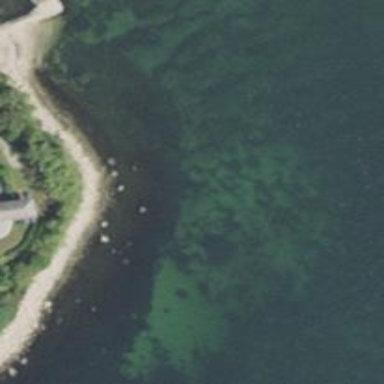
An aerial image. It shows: Natural rock reef.